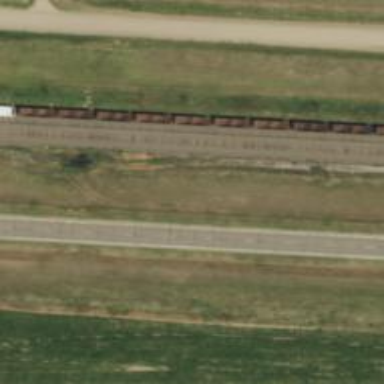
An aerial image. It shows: Railway track.